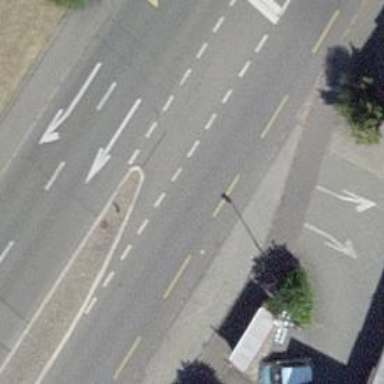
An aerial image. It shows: Primary road with asphalt surface and designated cycle lane.